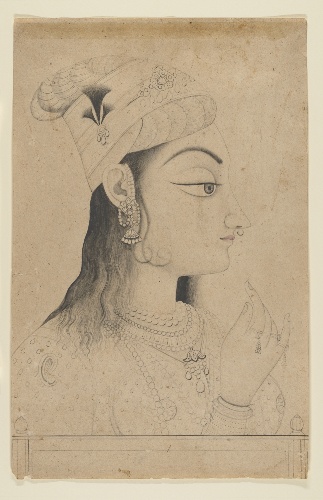
Date: late 19th century
Object type: Painting
Classification: Paintings
Medium: Ink and wash on paper
Culture: India (Rajasthan, Kishangarh)
Dimensions: Image (sight): 13 3/8 x 8 5/8 in. (34 x 21.9 cm)
Department: Asian Art
Credit line: Gift of Subhash Kapoor, in memory of his parents, Smt Shashi Kanta and Shree Parshotam Ram Kapoor, 2008
Accession year: 2008
Repository: Metropolitan Museum of Art, New York, NY
Tags: Radha|Profiles|Women